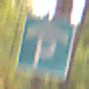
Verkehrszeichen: Parkhaus
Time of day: MorningAfternoon
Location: Outdoor (Nature)
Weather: Overcast
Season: Autumn
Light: Natural